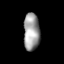
Tissue: lung
Cell type: Fibroblasts
Senescence score: 0.2027
Nuclear area (px): 586
Mean DAPI intensity: 157.643